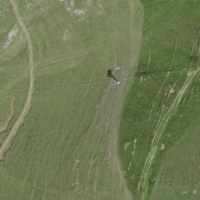
EUNIS habitat code: 26
Species observed at this site:
Euphorbia cyparissias